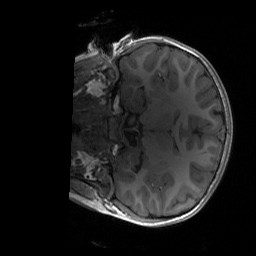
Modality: T1w
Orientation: coronal
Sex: female
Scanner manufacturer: siemens
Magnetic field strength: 3 T
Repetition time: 1.9 s
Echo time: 0.00243 s